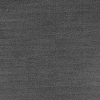
Atmospheric dust classification: dusty